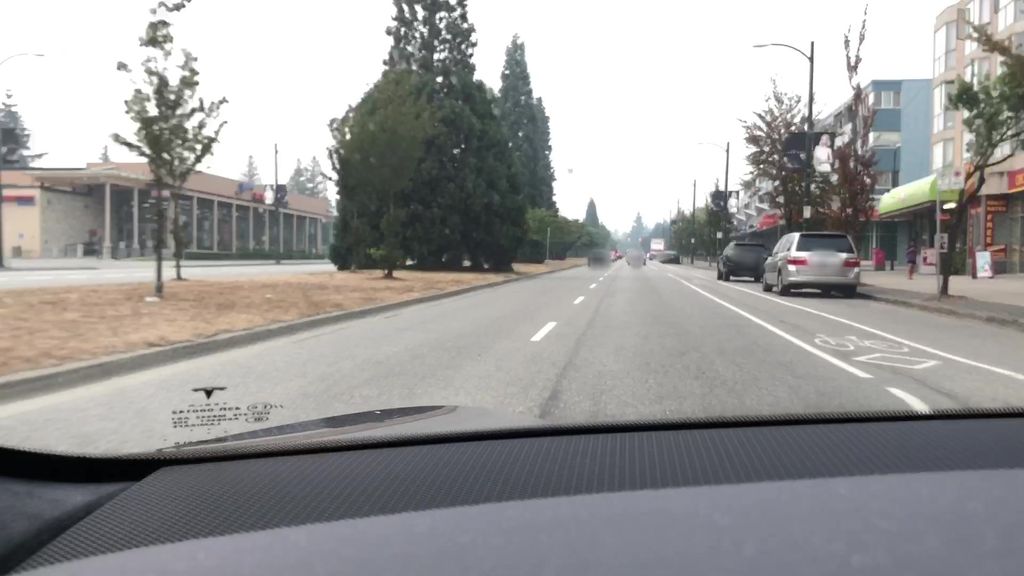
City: vancouver